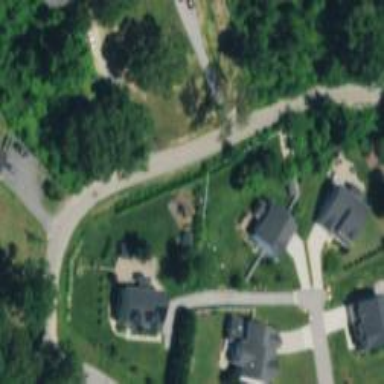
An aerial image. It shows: Driveway leading to service road.